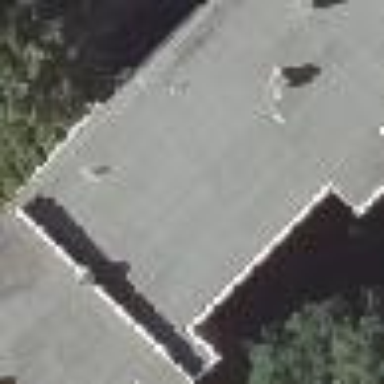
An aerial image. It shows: Residential building with flat roof.